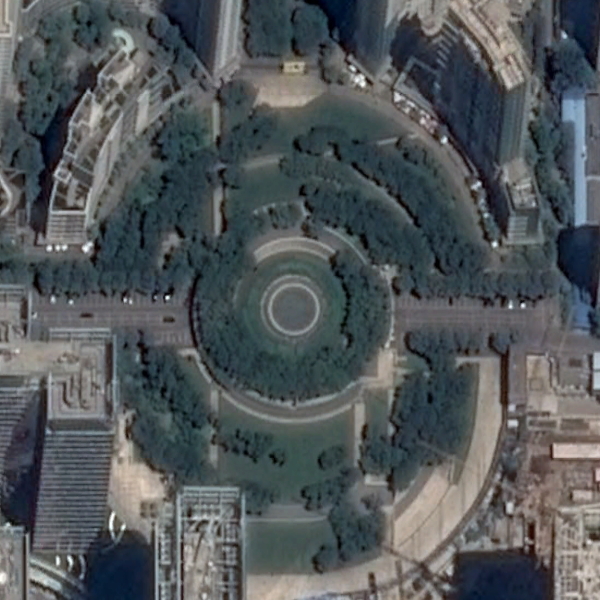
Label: Square